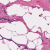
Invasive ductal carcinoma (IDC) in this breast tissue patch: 0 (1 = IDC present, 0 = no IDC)